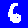
Digit: 6